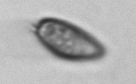
Label: Prorocentrum_triestinum